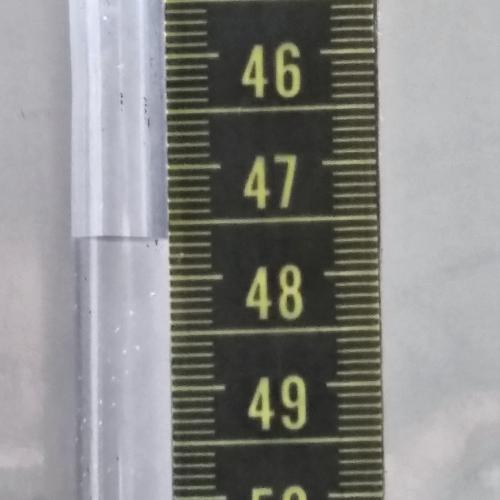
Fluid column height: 47.7 cm